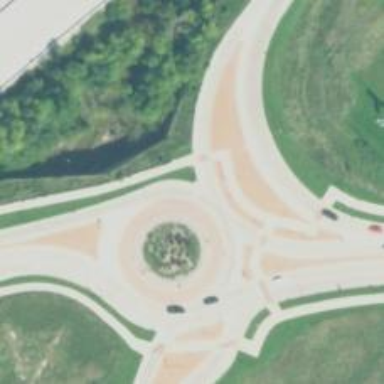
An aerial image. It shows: Secondary road leading to roundabout.